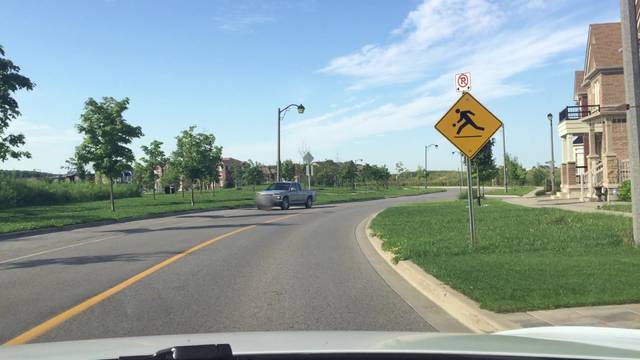
Region: Canada
Coordinates: 43.893, -79.22